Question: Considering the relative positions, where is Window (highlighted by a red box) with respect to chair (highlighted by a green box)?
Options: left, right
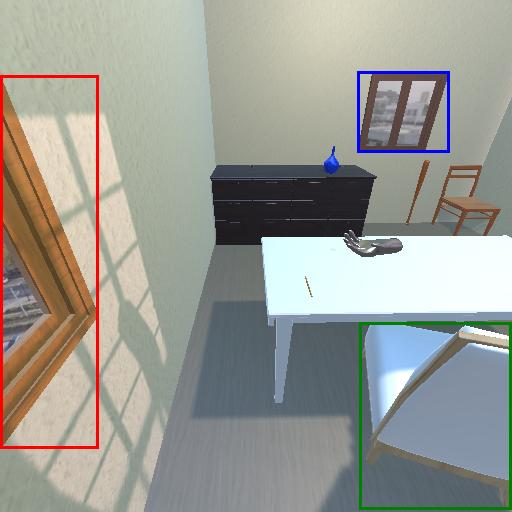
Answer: left